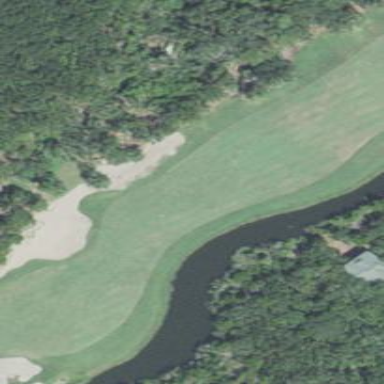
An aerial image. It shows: Grassy area designated as golf fairway.